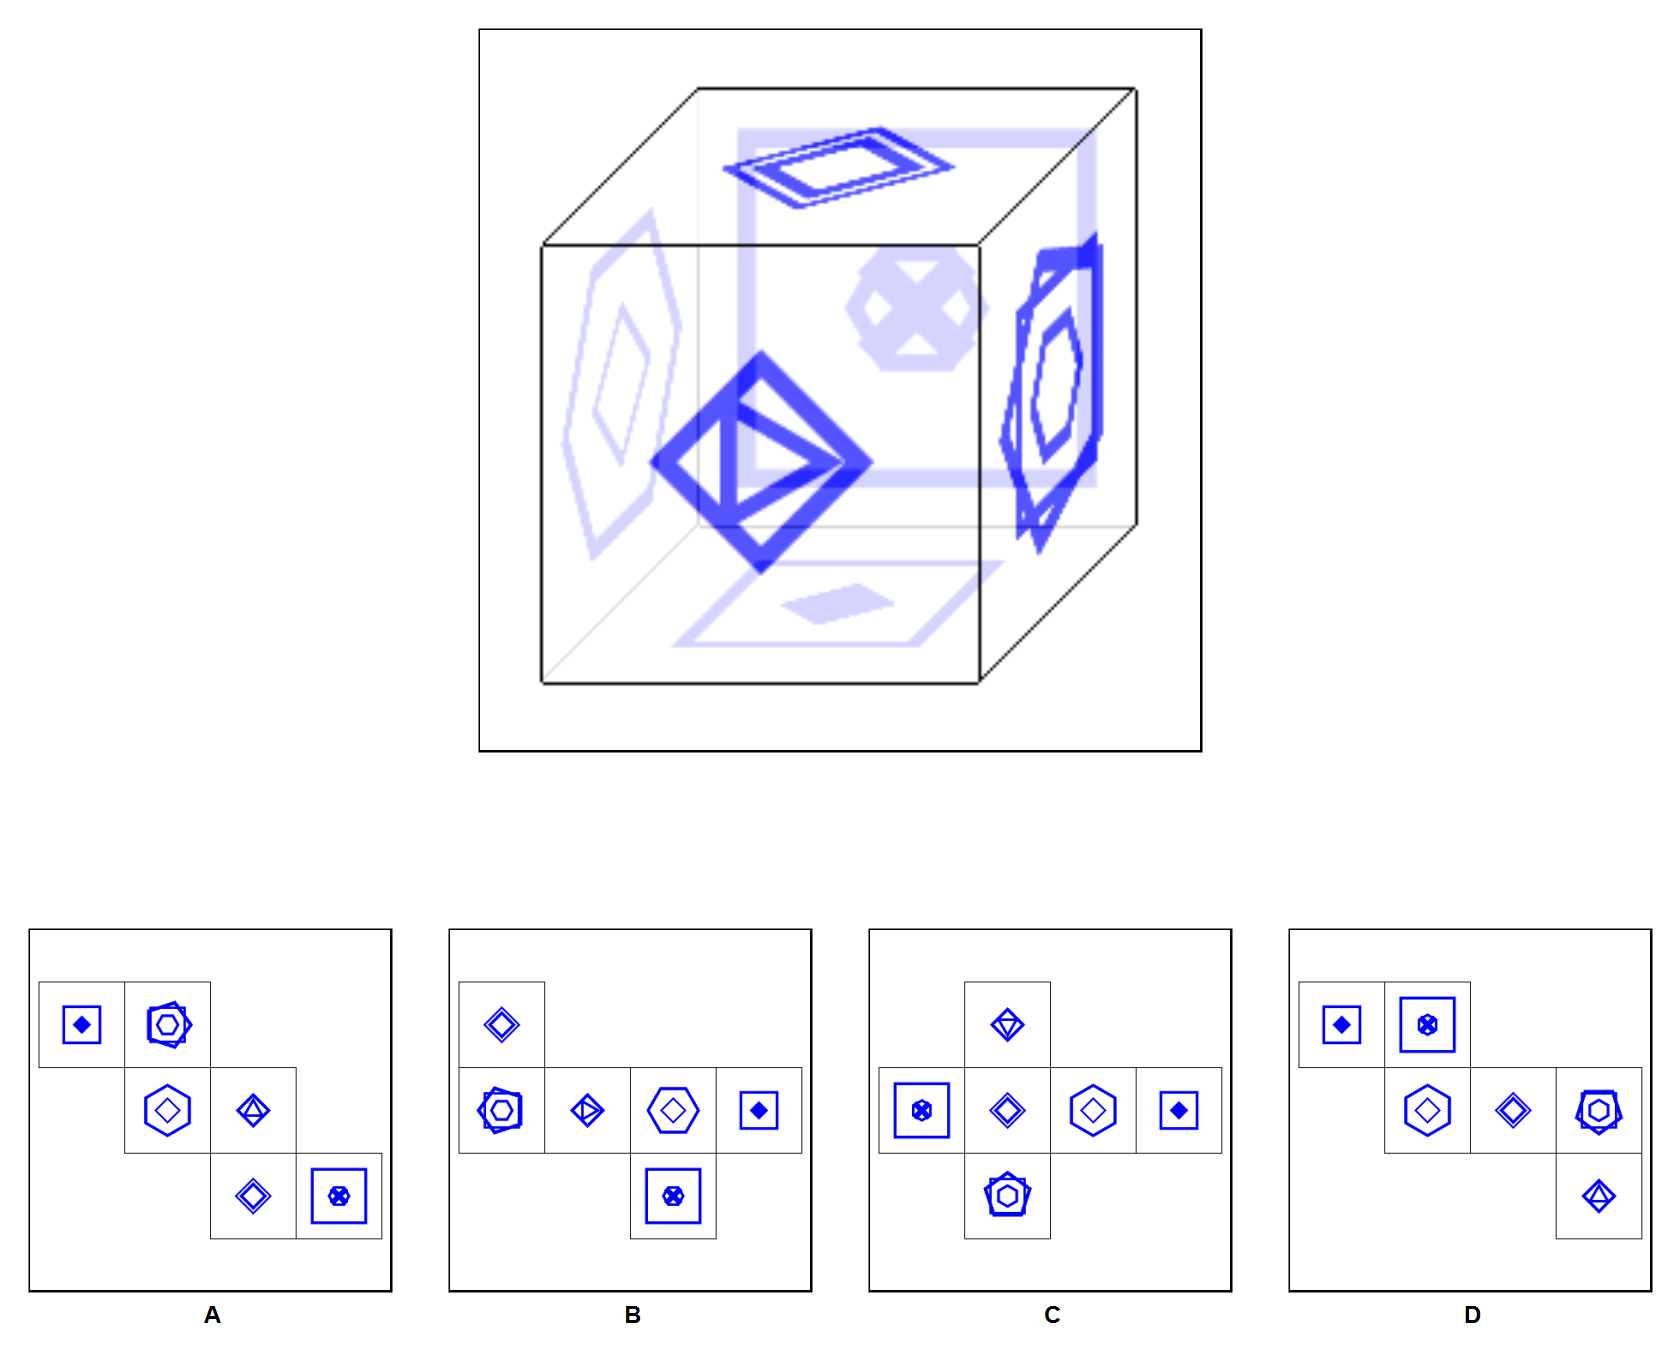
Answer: D